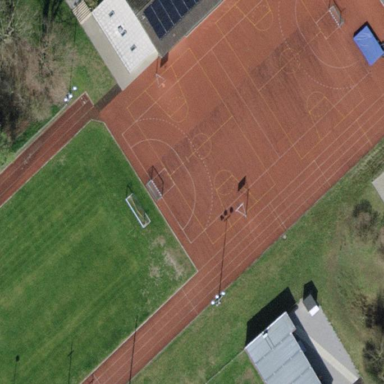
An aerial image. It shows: Artificial turf soccer pitch for leisure sports.